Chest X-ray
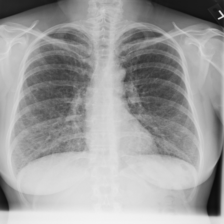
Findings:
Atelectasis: negative
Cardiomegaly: negative
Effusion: negative
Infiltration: negative
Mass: negative
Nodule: negative
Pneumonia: negative
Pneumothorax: negative
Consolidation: negative
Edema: negative
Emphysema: negative
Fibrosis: negative
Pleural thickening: negative
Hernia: negative